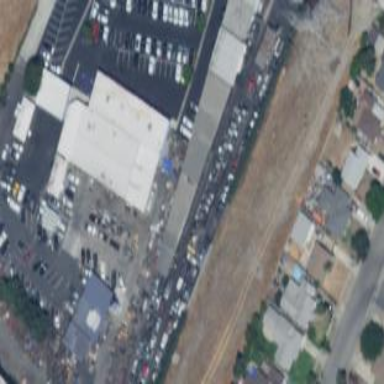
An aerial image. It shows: Commercial building.